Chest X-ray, PA view. Patient: 72 years old, sex M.
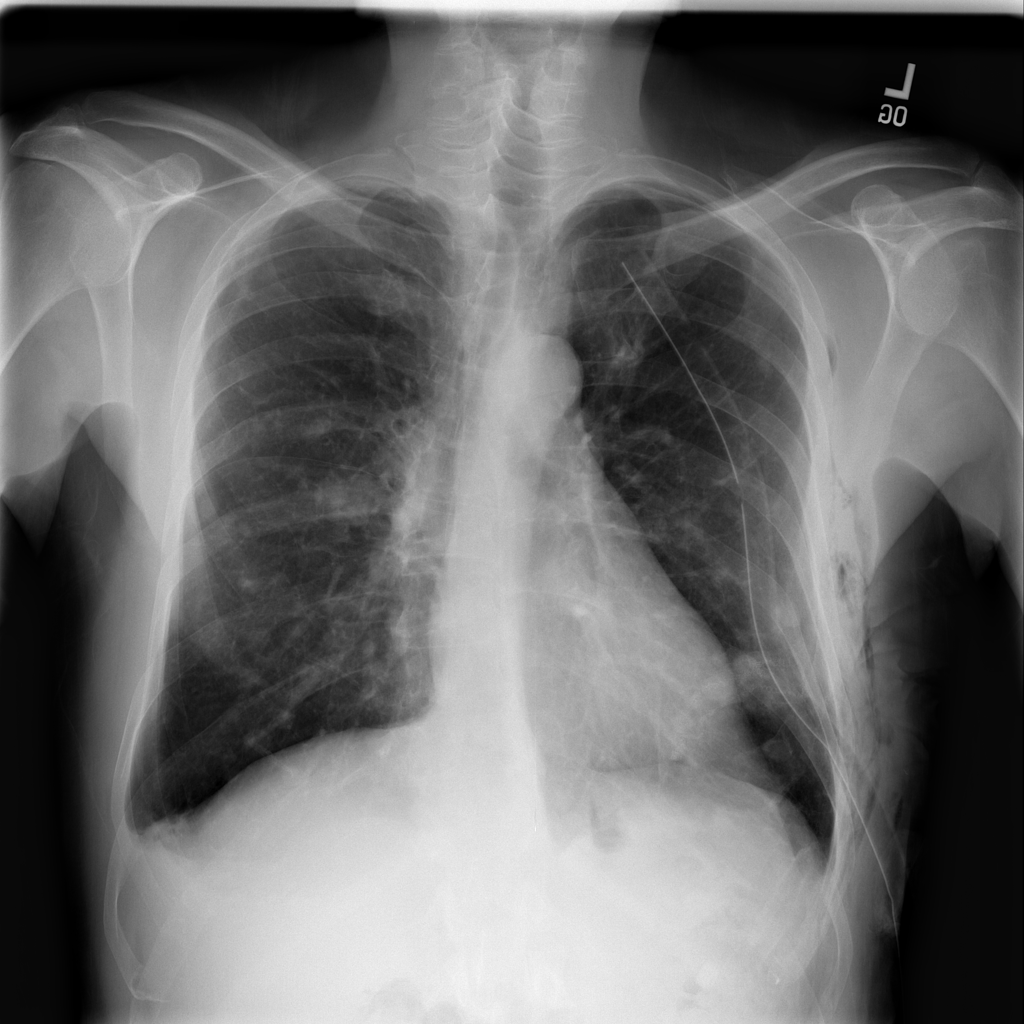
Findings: Atelectasis, Effusion, Emphysema, Mass, Pleural_Thickening